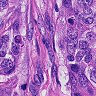
Metastatic tissue present: yes